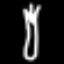
Label: fork